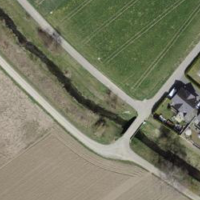
EUNIS habitat code: 52
Species observed at this site:
Medicago sativa